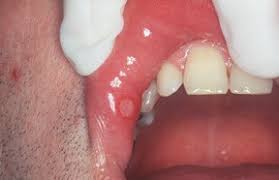
Condition: Mouth Ulcer